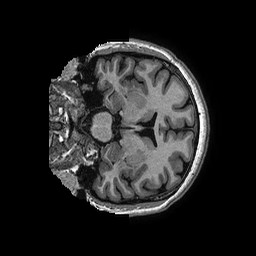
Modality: T1w
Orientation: coronal
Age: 30
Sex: female
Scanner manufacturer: ge
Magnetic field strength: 3 T
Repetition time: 0.006952 s
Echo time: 0.00292 s